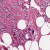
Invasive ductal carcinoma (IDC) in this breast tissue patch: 0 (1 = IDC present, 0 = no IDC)